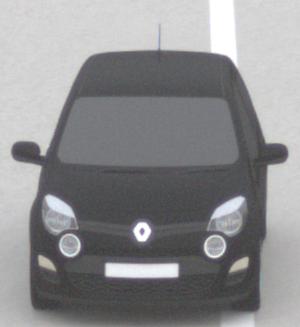
Make: Renault
Model: Twingo 1.2 LEV 16V 75
Detailed model: Twingo (II)
Model produced from: 2012/01
Model produced until: 2014/07
Doors: 3
Color: black
Road condition: dry road
Daytime: morning or afternoon
Contrast: low contrast